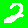
Digit: 2